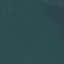
Label: SeaLake